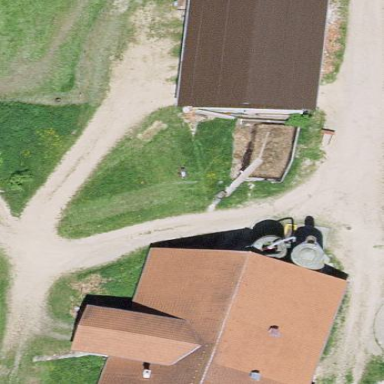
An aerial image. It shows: Farmyard area.